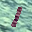
Label: 1